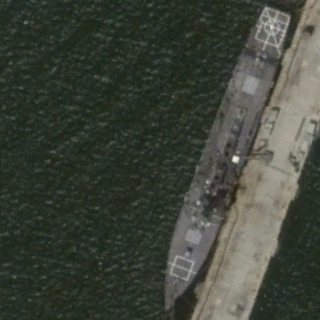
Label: destroyer